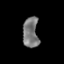
Tissue: prostate
Cell type: Epithelial cells
Senescence score: 0.2981
Nuclear area (px): 470
Mean DAPI intensity: 119.8